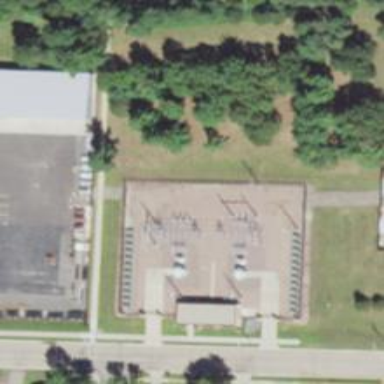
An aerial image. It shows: Substation with power equipment.